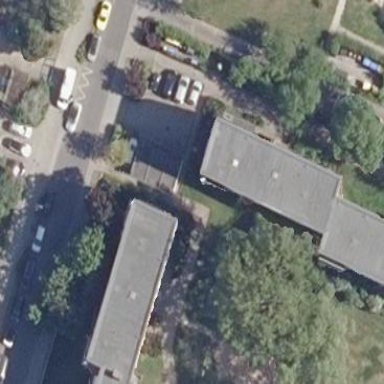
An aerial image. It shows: Flat-roofed apartment building.